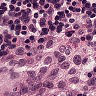
Metastatic tissue present: no